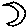
Label: moon